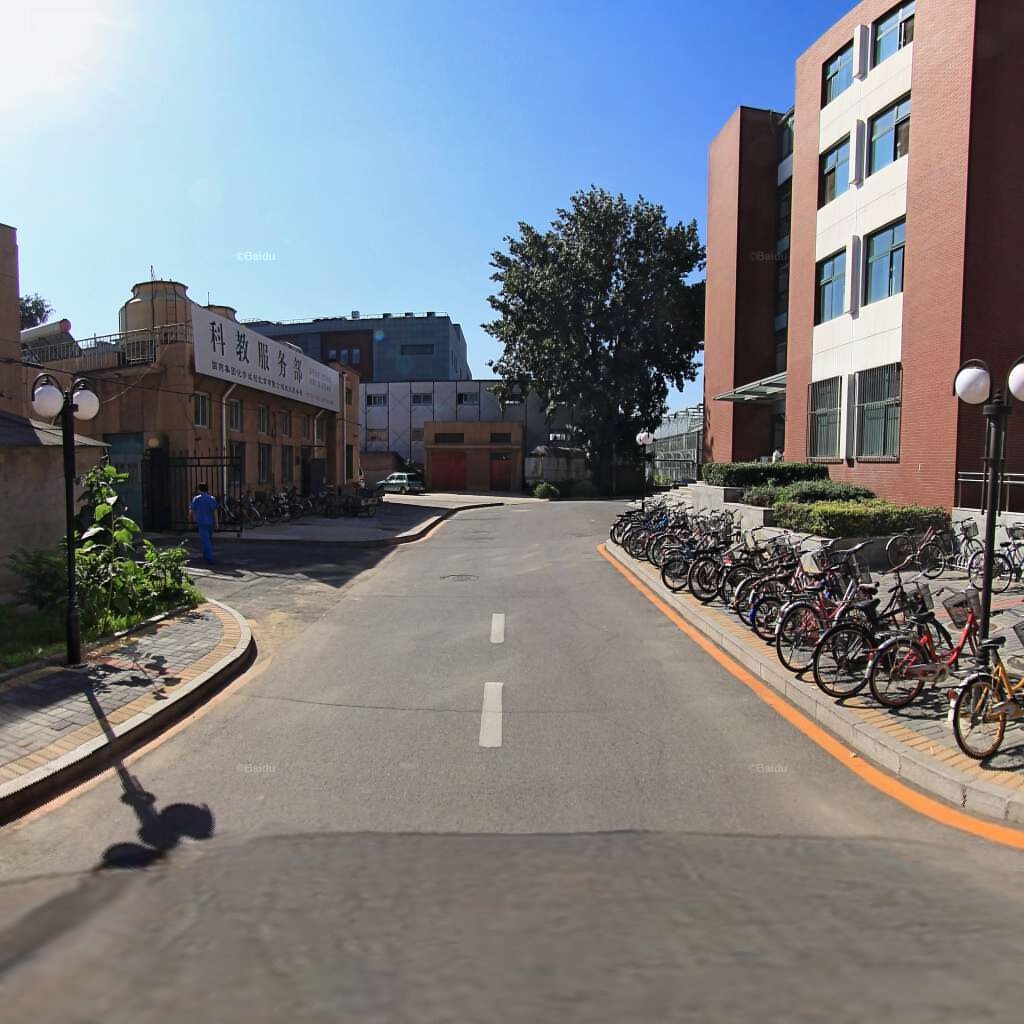
Region: Haidian
Road damage annotations: transverse crack, manhole cover